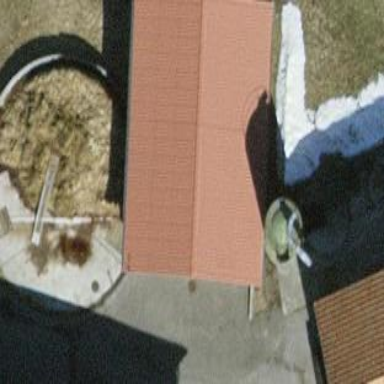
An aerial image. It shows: Farm auxiliary building.